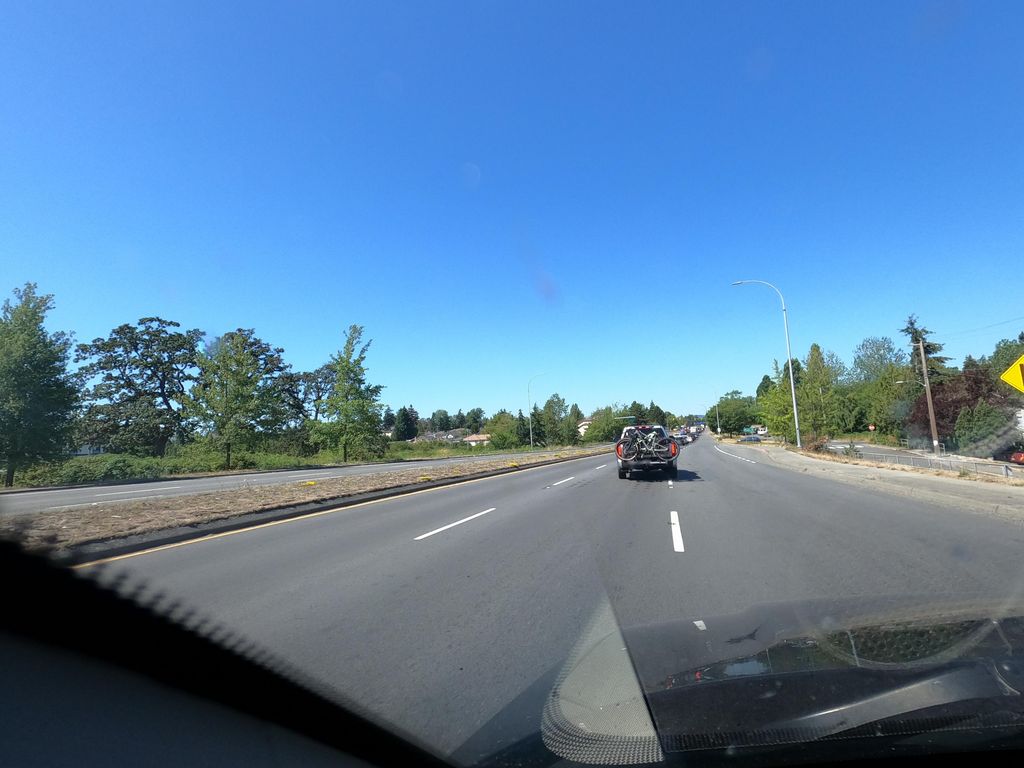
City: victoria